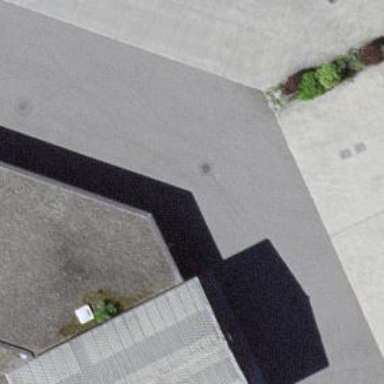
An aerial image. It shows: Fuel station.